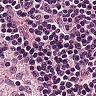
Metastatic tissue present: no